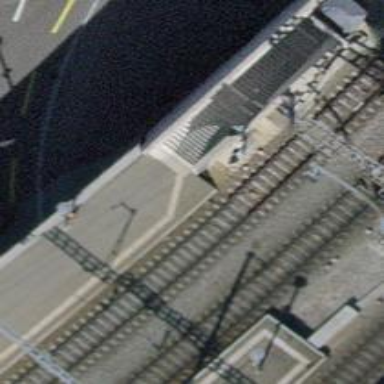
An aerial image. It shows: Railway signal.